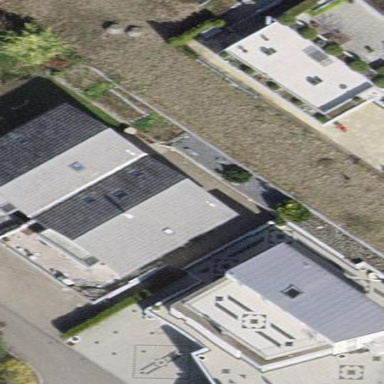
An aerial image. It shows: Terrace building.